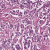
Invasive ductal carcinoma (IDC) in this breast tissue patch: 1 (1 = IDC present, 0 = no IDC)